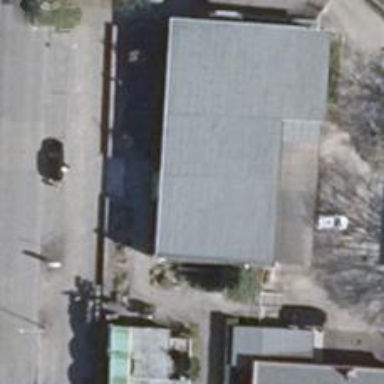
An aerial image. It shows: Pharmacy.